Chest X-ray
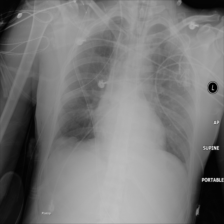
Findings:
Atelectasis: negative
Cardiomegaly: negative
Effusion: negative
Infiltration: negative
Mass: negative
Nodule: negative
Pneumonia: negative
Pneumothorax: negative
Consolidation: negative
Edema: negative
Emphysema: positive
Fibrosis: negative
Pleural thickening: negative
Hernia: negative